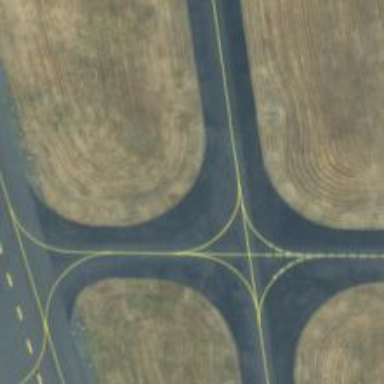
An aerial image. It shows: View of taxiway at the airport.